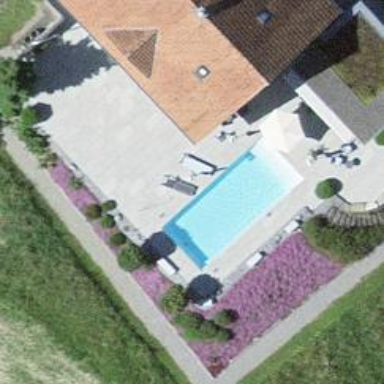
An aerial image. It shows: Swimming pool located in leisure land.